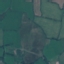
Land use / land cover class: Pasture